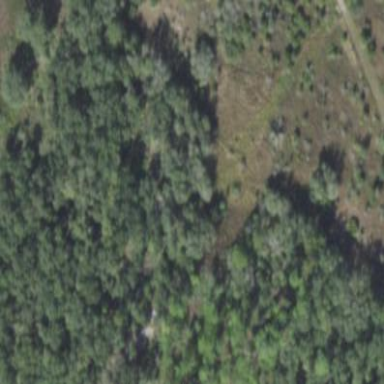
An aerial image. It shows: Mixed woodland area with various types of leaves.